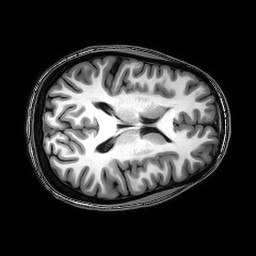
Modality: T1w
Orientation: axial
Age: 23
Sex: female
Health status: healthy
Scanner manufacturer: philips
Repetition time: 0.0082 s
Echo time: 0.00375 s